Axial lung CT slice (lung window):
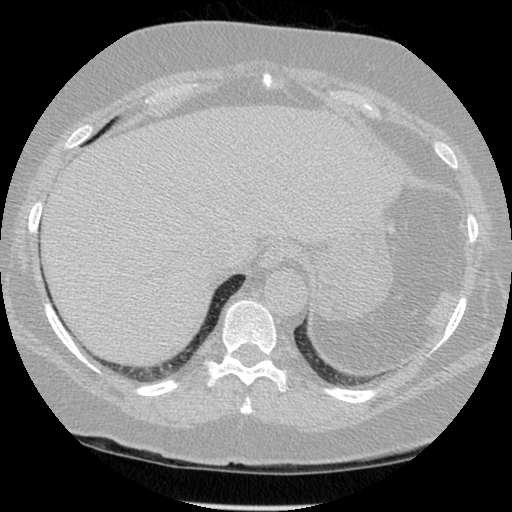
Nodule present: no